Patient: sex M, age 65
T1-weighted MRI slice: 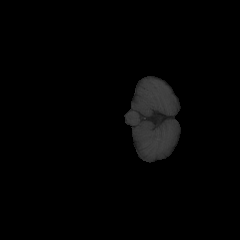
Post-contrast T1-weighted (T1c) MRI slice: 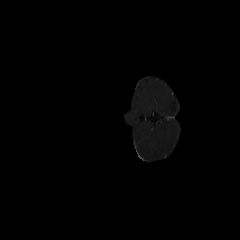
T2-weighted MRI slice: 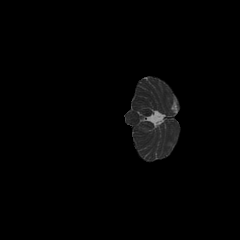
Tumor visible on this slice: no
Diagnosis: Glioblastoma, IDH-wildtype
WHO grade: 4